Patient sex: M
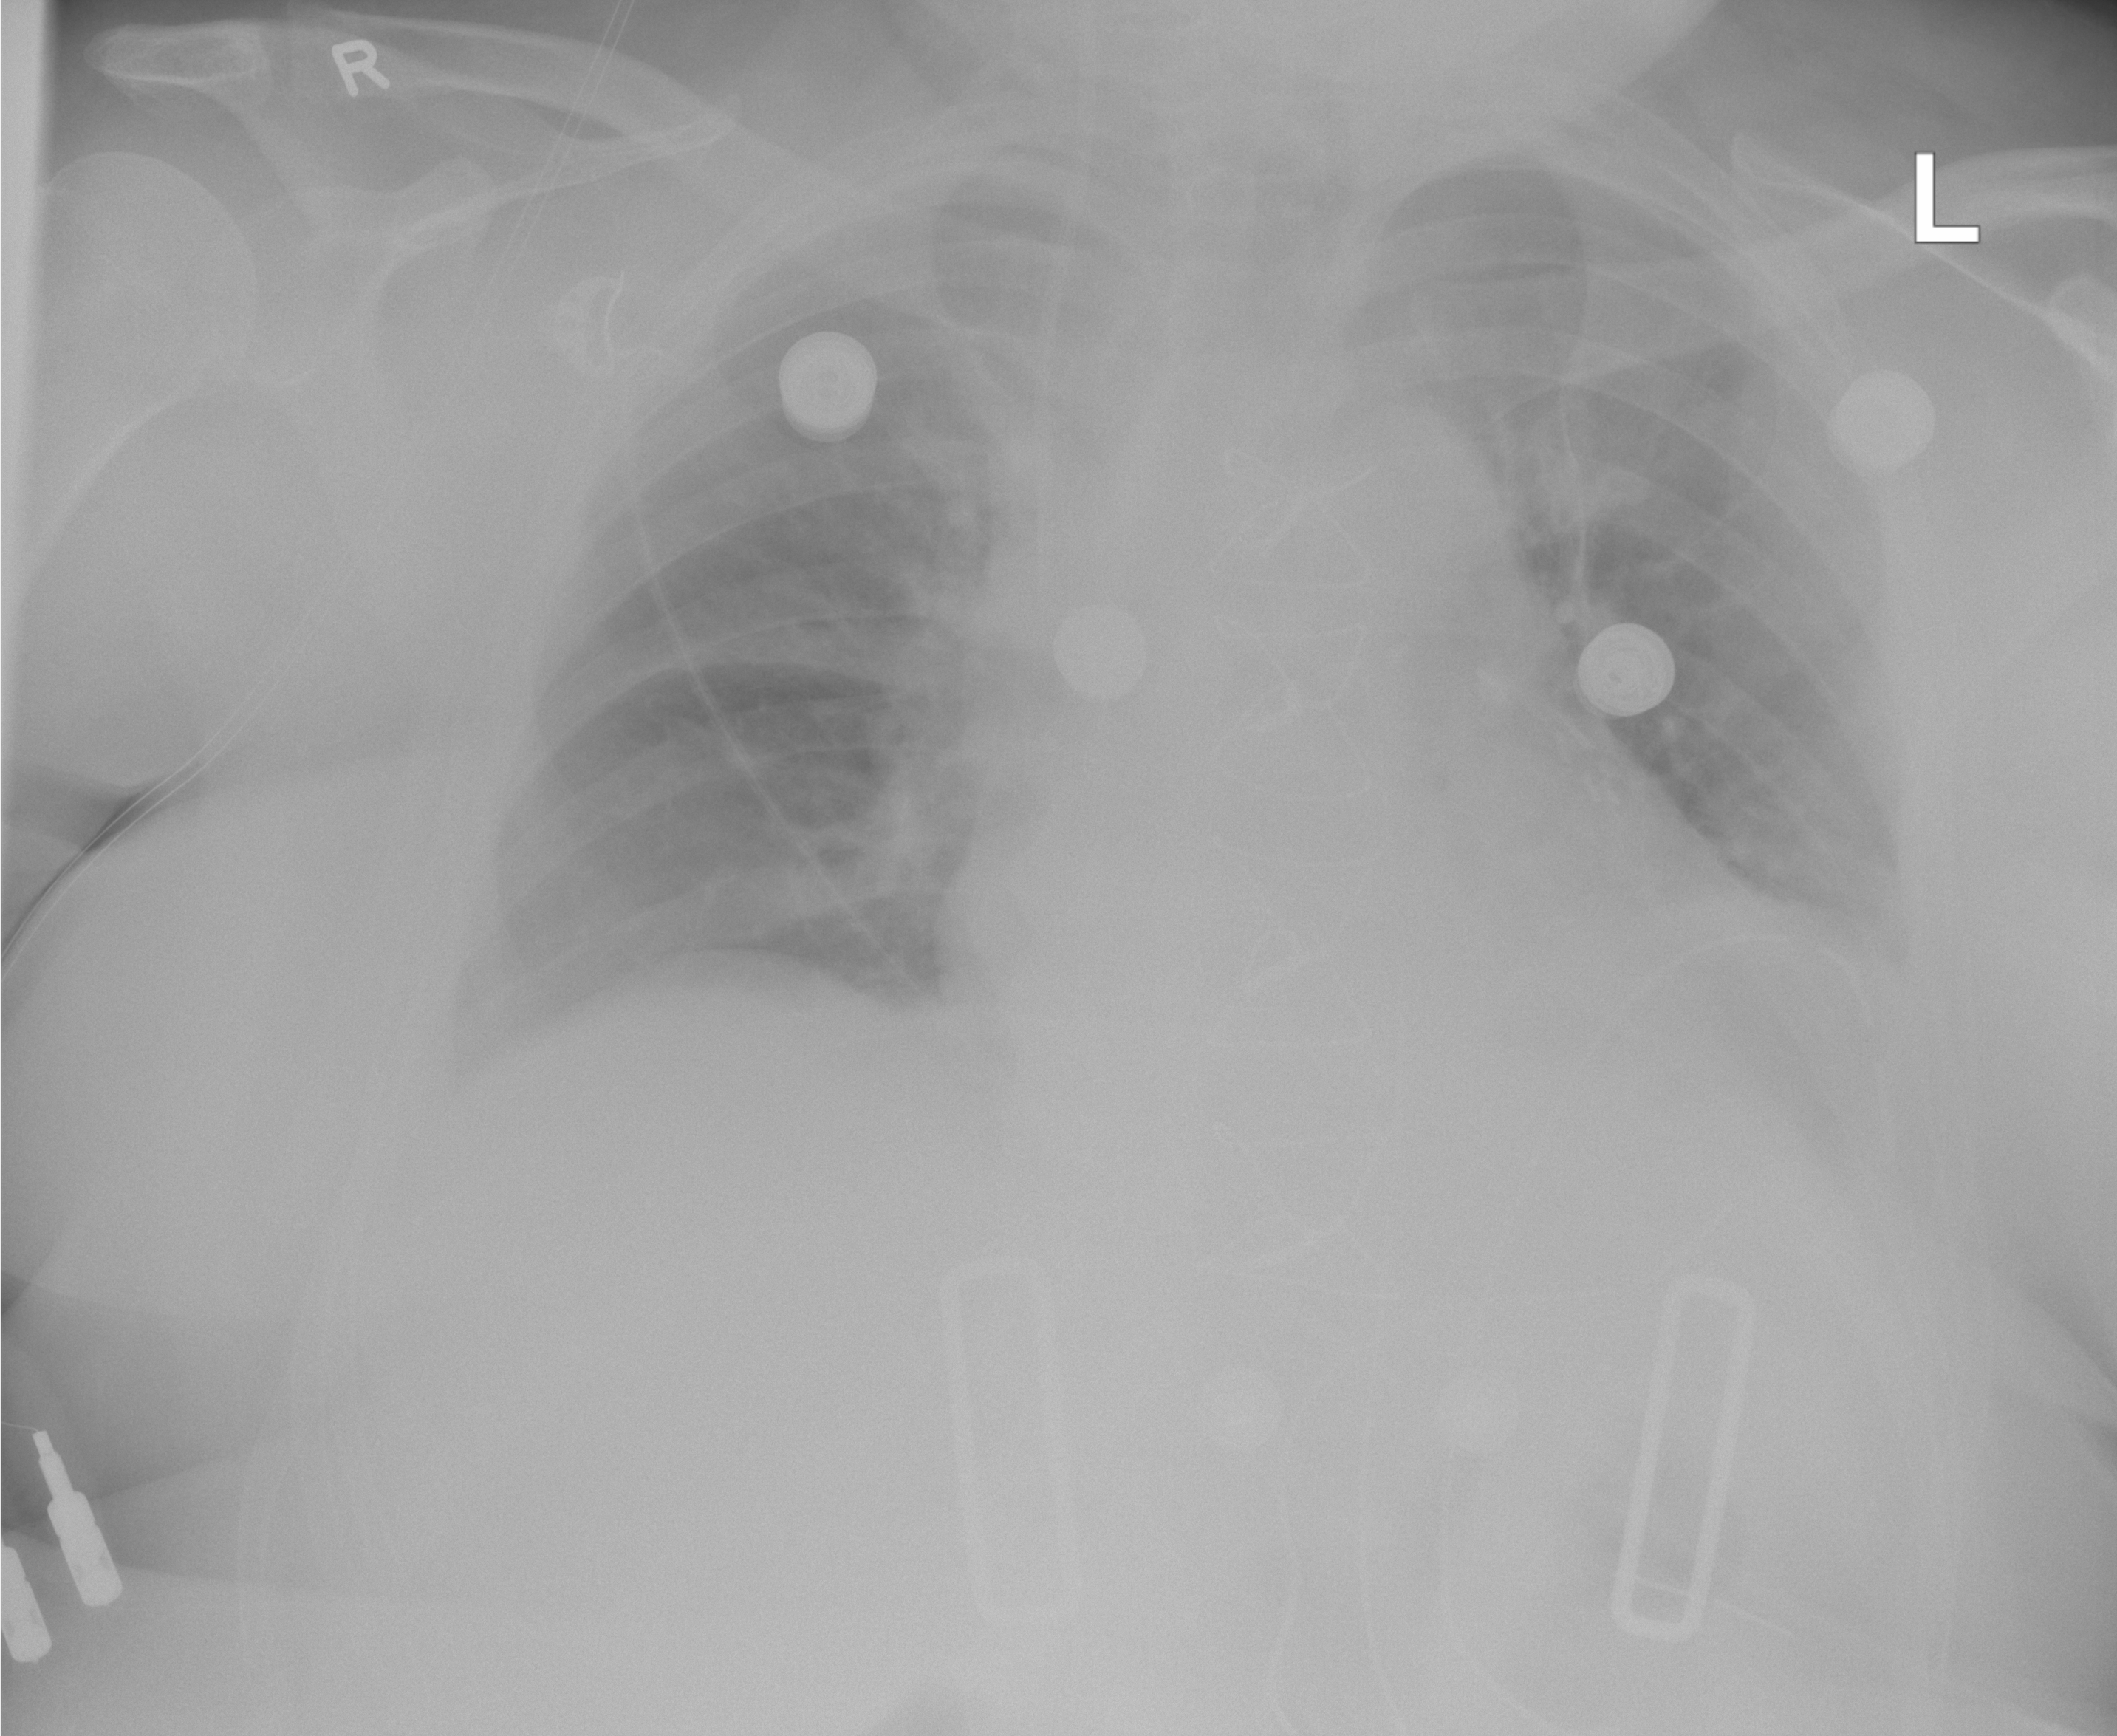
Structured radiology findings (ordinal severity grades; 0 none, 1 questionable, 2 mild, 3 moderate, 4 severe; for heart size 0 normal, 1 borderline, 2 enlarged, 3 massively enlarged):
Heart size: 1
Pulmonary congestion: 0
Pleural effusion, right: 1
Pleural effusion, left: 2
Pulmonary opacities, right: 0
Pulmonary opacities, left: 0
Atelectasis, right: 0
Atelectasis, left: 2